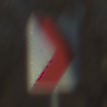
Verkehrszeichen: RichtungstafelnInKurvenKleinLinks
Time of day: MorningAfternoon
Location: Outdoor (Nature)
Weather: Clear
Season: NotSpecified
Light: Natural